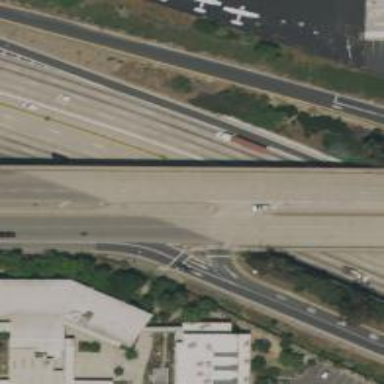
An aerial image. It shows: Bridge over motorway_link.